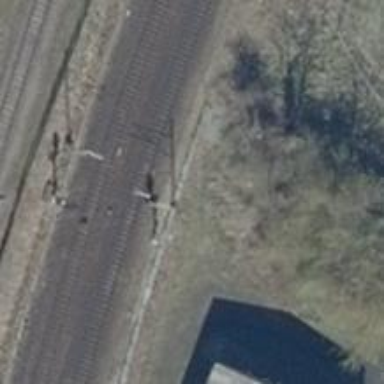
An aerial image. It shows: Railway signal.